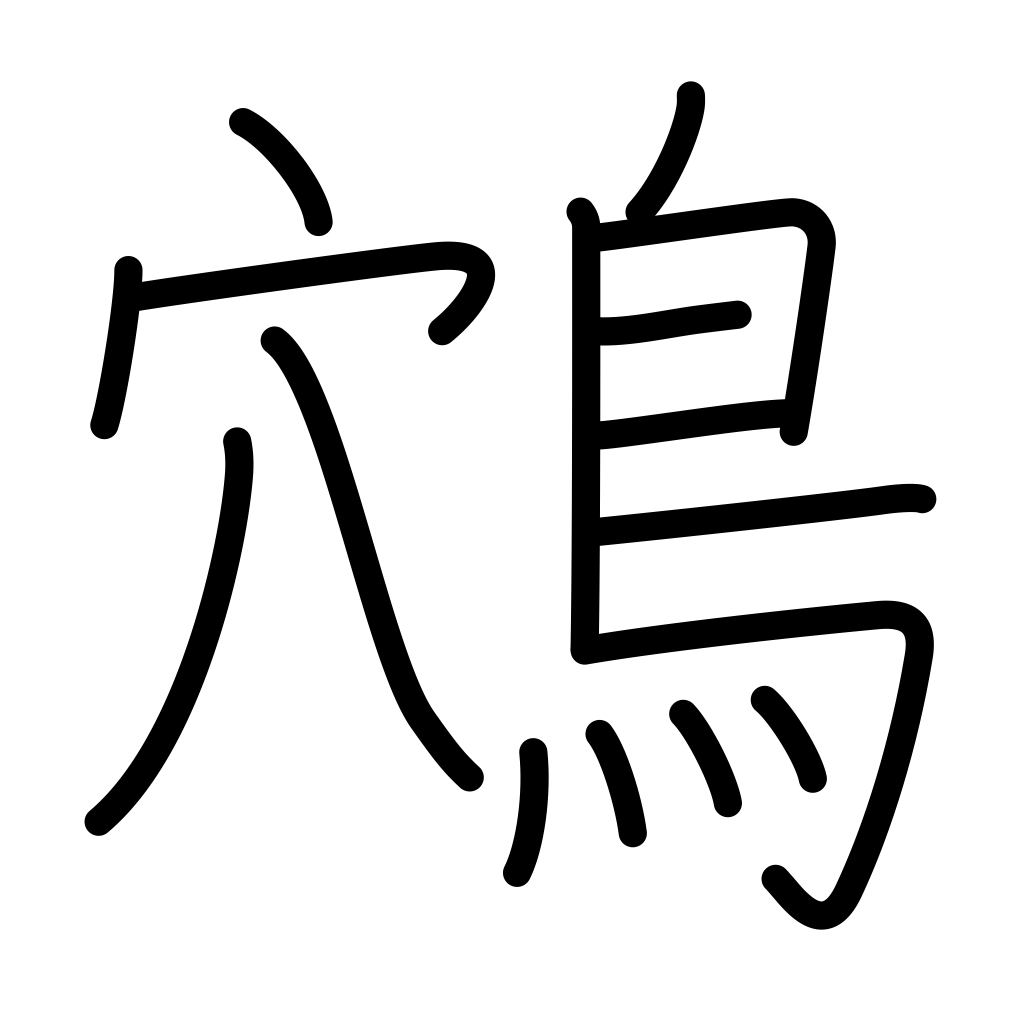
Meaning: flying fast, swooping